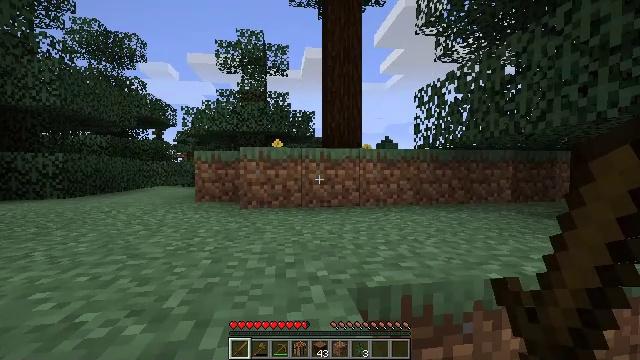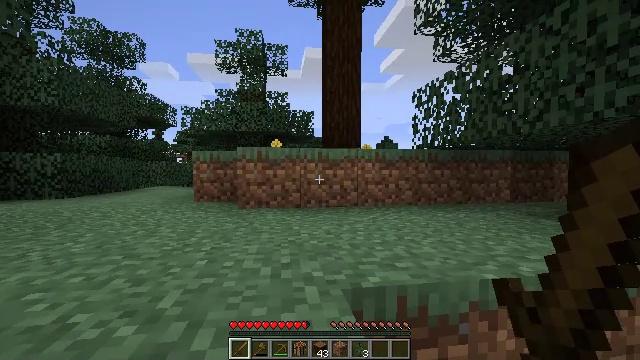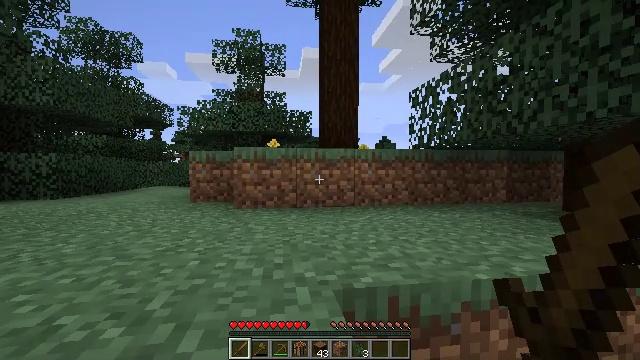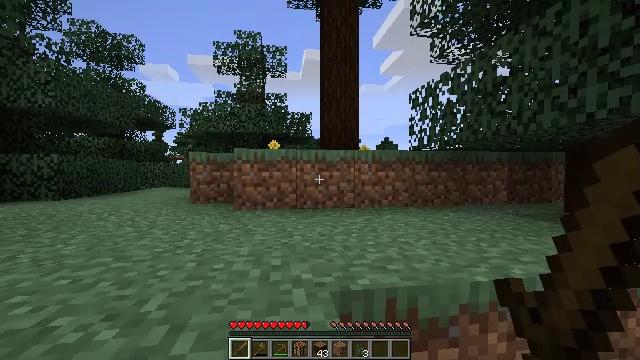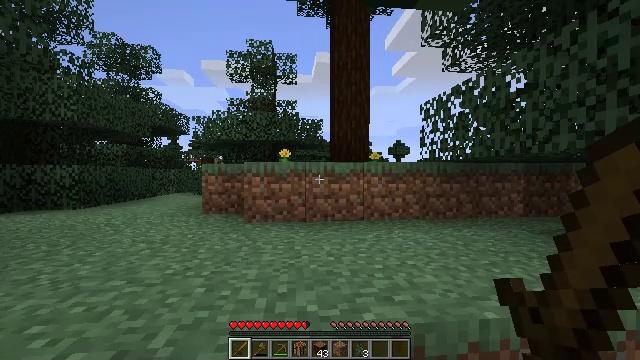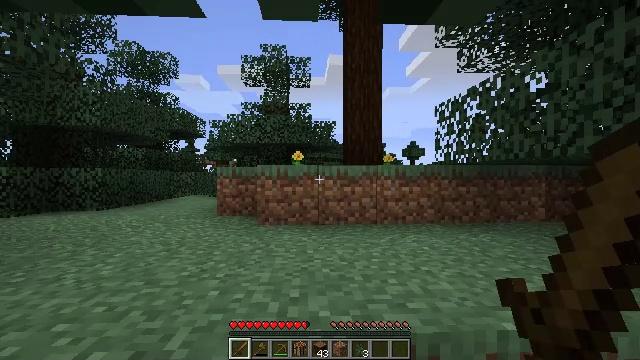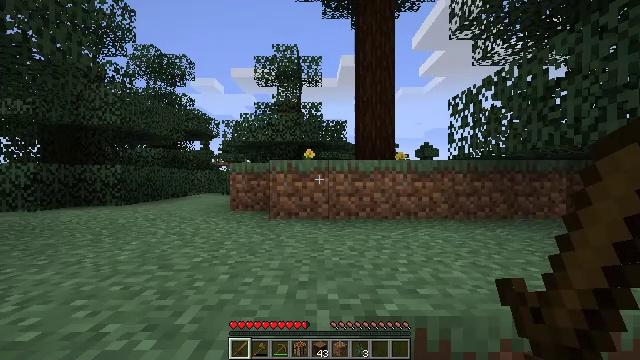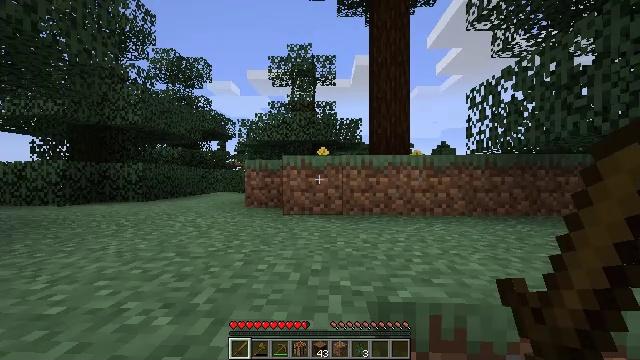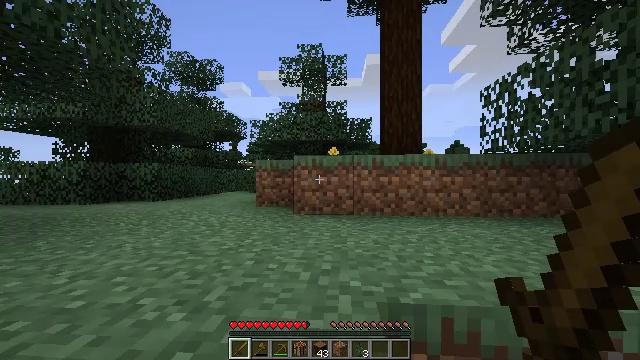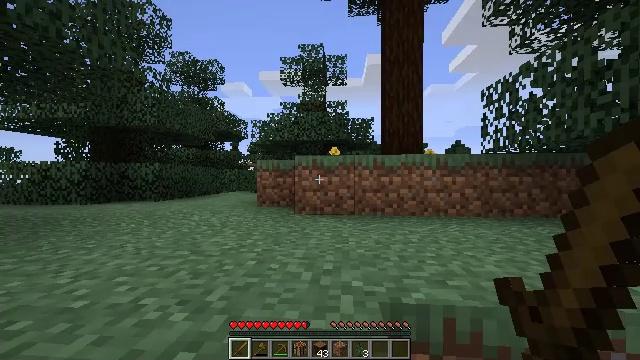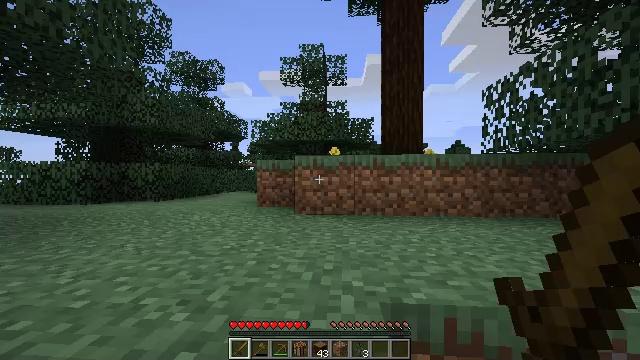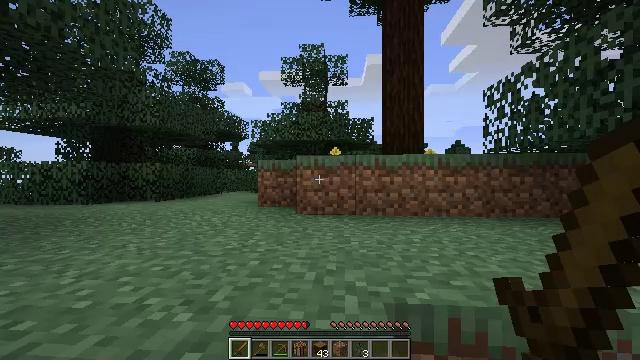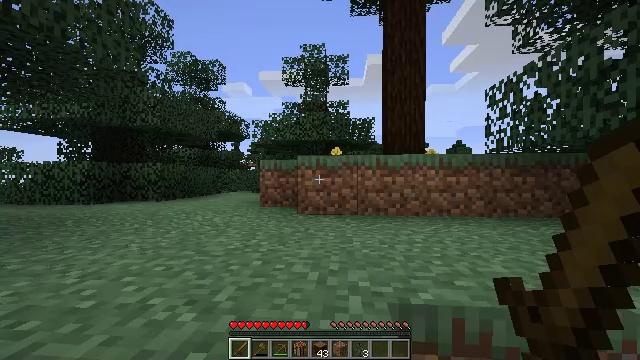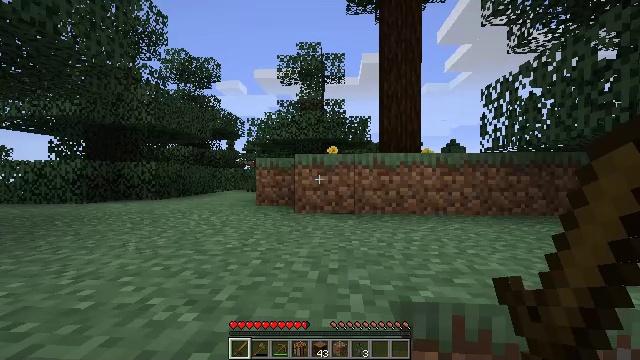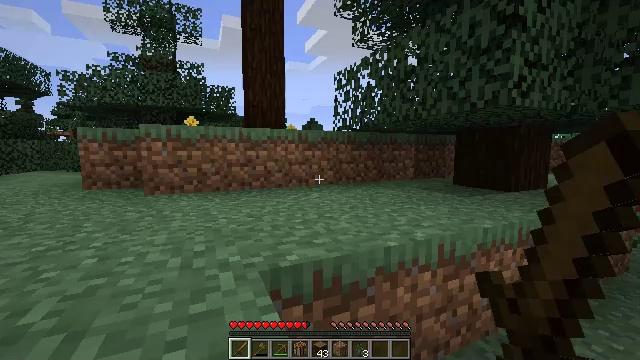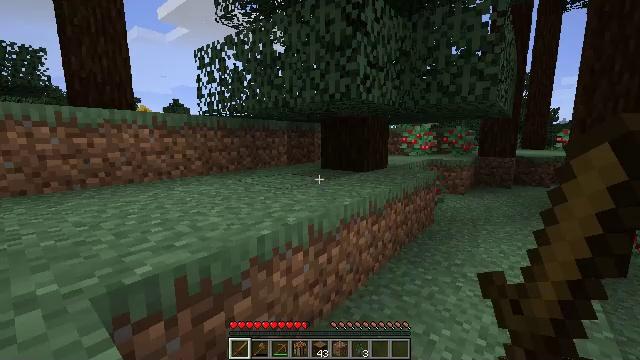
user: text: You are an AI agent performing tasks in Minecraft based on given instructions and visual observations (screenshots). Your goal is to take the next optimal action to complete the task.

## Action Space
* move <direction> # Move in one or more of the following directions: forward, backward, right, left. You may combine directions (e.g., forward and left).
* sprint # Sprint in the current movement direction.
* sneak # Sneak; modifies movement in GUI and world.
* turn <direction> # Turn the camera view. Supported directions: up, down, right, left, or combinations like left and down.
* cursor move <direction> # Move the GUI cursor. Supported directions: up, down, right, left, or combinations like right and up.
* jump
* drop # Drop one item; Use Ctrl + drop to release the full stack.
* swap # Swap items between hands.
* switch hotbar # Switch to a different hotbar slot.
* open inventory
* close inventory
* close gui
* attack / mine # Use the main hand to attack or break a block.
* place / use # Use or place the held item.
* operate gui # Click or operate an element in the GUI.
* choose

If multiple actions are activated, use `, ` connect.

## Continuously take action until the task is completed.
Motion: motion action
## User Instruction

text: Break the sweet berry bush to collect berries.
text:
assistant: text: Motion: move forward, sprint
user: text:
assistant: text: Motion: move forward, sprint
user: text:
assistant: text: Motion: move forward, sprint
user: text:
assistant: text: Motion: move forward, sprint, turn left, jump
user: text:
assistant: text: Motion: move forward, sprint, turn left, jump
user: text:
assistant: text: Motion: move forward, sprint, turn left, jump
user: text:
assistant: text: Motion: move forward, sprint, turn left, jump
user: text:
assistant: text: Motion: move forward, sprint, turn left, jump
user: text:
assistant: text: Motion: move forward, sprint
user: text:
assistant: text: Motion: move forward, sprint
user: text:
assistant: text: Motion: move forward, sprint
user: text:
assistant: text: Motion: move forward, sprint
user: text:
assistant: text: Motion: move forward, sprint, turn right
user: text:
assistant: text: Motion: move forward, sprint, turn right and down
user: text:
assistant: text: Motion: move forward, sprint, turn right and down
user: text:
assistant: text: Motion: move forward, sprint, turn right
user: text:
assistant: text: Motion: move forward, sprint, turn right and up
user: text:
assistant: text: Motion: move forward, sprint, turn right and up
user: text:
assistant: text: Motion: move forward, sprint, turn right and up
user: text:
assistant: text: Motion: move forward, sprint
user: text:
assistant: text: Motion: move forward, sprint
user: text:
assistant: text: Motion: move forward, sprint
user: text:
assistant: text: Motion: move forward, sprint
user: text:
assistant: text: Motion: move forward, sprint, turn left
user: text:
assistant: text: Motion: move forward, sprint, turn left
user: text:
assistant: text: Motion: move forward, sprint, turn left
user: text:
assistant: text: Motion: move forward, sprint, turn left
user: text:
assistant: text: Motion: move forward, sprint, turn left
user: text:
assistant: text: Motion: move forward, sprint
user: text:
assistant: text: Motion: move forward, sprint, turn left